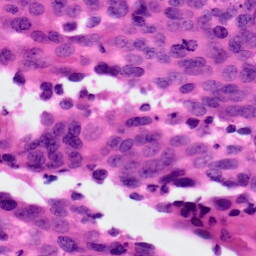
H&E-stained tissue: Ovarian